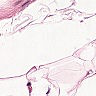
Metastatic tissue present: no